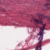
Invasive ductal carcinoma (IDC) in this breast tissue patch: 0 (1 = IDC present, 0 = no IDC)